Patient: sex M, age 45
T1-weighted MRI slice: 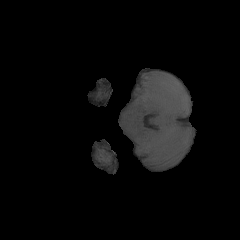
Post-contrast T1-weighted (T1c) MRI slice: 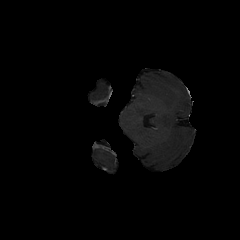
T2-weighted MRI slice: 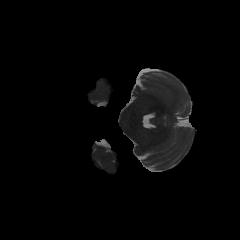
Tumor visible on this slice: no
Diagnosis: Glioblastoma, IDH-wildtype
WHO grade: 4